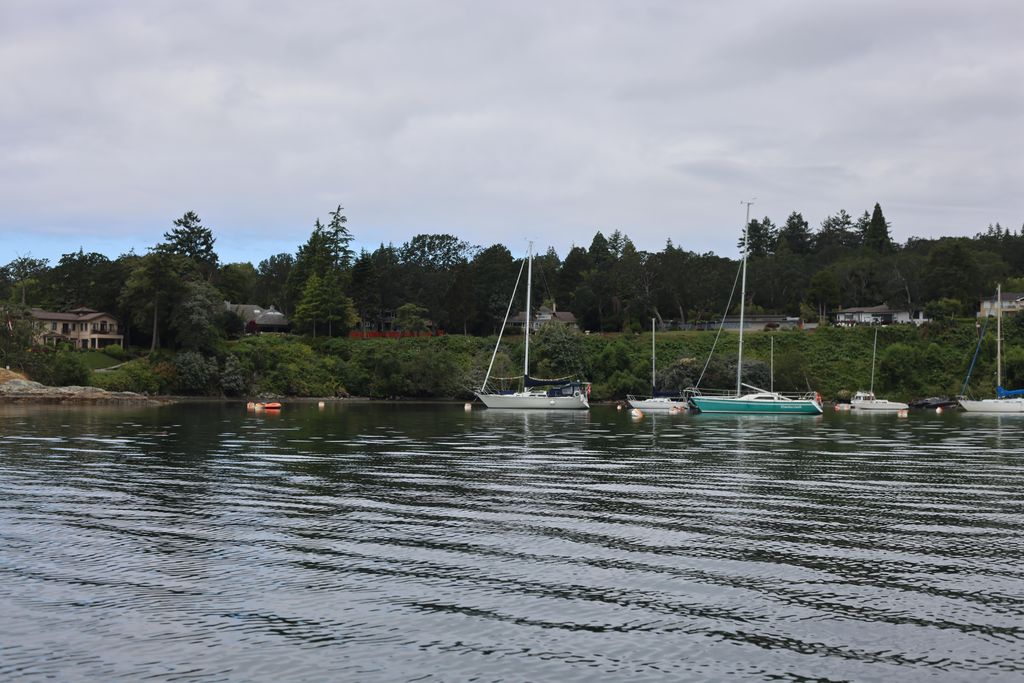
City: victoria